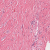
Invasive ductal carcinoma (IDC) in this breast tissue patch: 0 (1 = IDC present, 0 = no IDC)